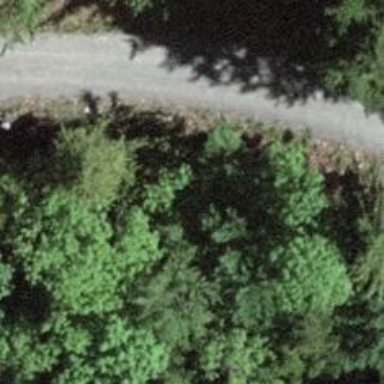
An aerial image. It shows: Unpaved track road.